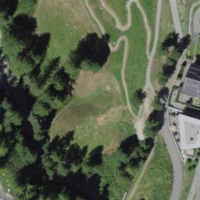
EUNIS habitat code: 53
Species observed at this site:
Tachymarptis melba
Larix decidua
Corvus corone
Sorbus aucuparia
Anas platyrhynchos
Parus major
Linnaea borealis
Campanula glomerata
Periparus ater
Phoenicurus ochruros
Phoenicurus phoenicurus
Spinus spinus
Turdus merula